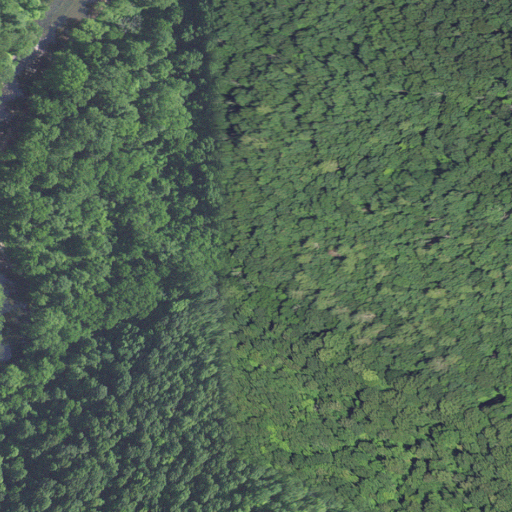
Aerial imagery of valley in West Virginia named Tony Hollow containing deciduous forest, mixed forest, evergreen forest, open water, and herbaceous wetlands